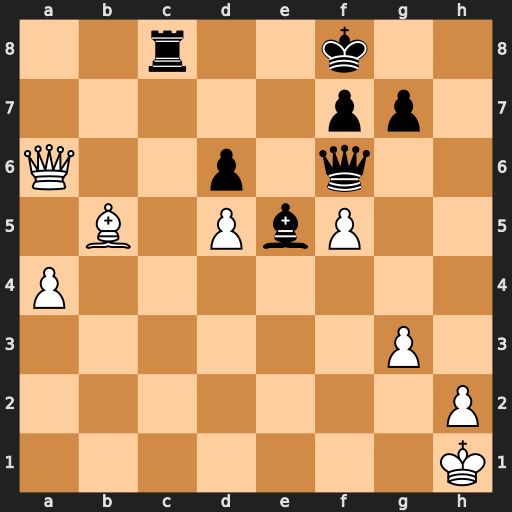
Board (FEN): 2r2k2/5pp1/Q2p1q2/1B1PbP2/P7/6P1/7P/7K
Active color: w
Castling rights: -
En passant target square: -
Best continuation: Qxc8+ Qd8 Qxd8#